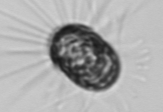
Label: Corethron_hystrix